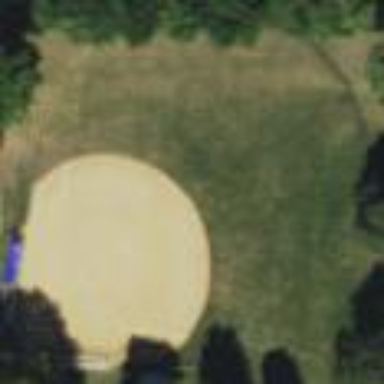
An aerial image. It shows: Baseball pitch for leisure land activities.